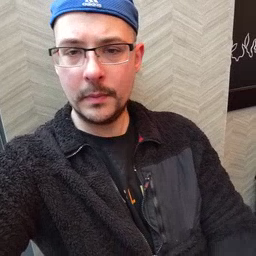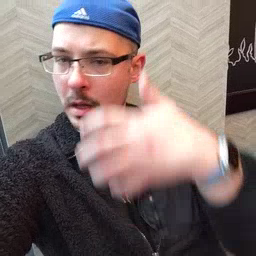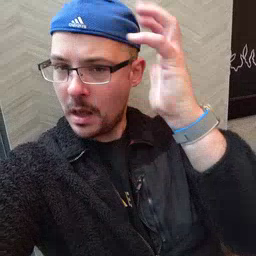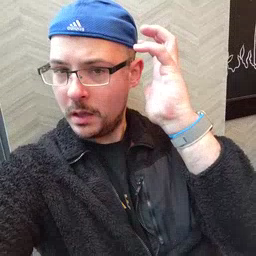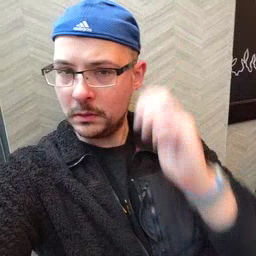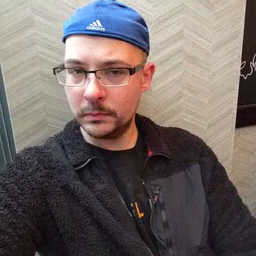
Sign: lion